Question: I tried to create a simple ATL Object(ActiveX Object) and to use it in C#. I could compile and register it but when I wanted to use it in a C# application I got this error.

How can I fix this problem? thanks.
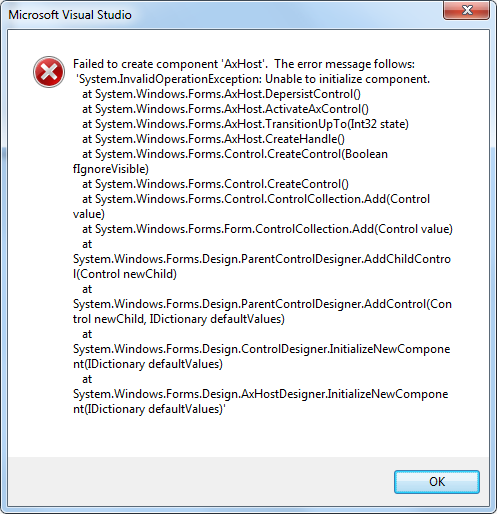
Answer: During the process of creating the control, in the ATL Control Wizard, there is a page in the wizard named Interfaces. On this page you need to move the interfaces IPersistStreamInit and IPersistStorage over to Supported.
Only then will the ActiveX control work in a WinForms host.